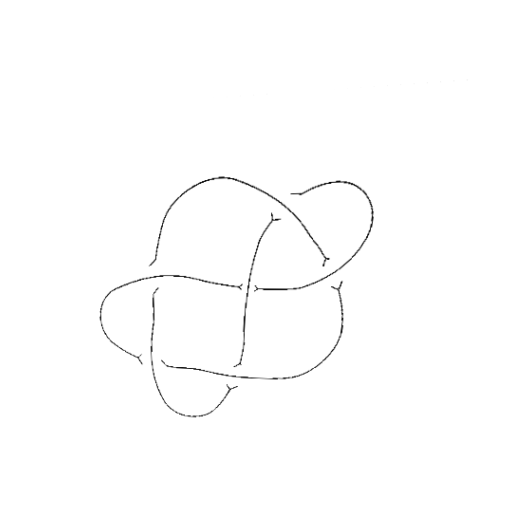
Crossing number: 6